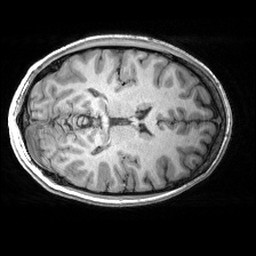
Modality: T1w
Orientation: axial
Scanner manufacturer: siemens
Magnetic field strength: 3 T
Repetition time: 2.53 s
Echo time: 0.00299 s